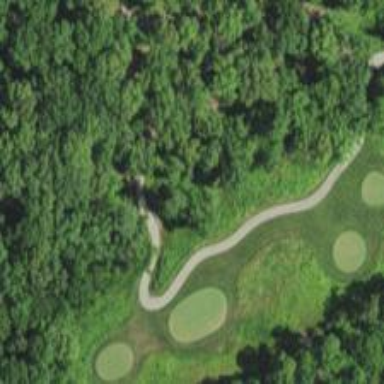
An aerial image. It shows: Path on bridge over golf course.